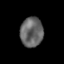
Tissue: lung
Cell type: T cells
Senescence score: 0.2134
Nuclear area (px): 661
Mean DAPI intensity: 101.894